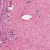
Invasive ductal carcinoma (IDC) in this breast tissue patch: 0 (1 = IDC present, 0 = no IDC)